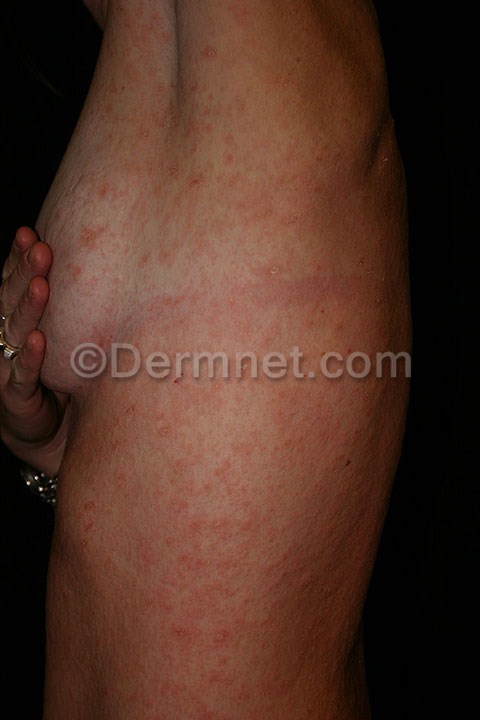
Disease: Psoriasis pictures Lichen Planus and related diseases